Interaction volume radius: 5 \u00c5
Interaction volume height: 10 \u00c5
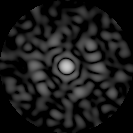
Disorder parameter: 0.8259